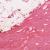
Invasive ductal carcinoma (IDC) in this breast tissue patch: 0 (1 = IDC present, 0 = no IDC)